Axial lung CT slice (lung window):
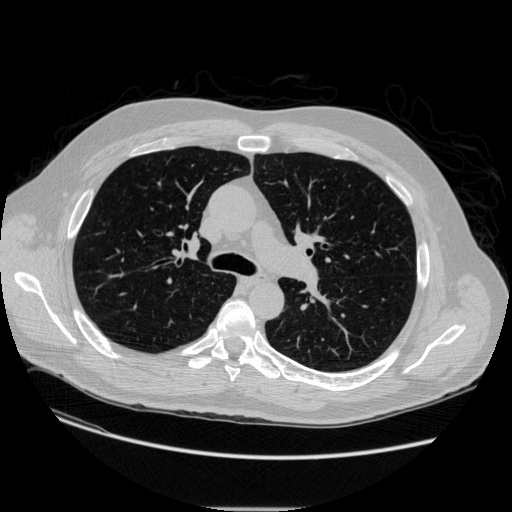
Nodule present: no